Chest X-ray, PA view. Patient: 49 years old, sex F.
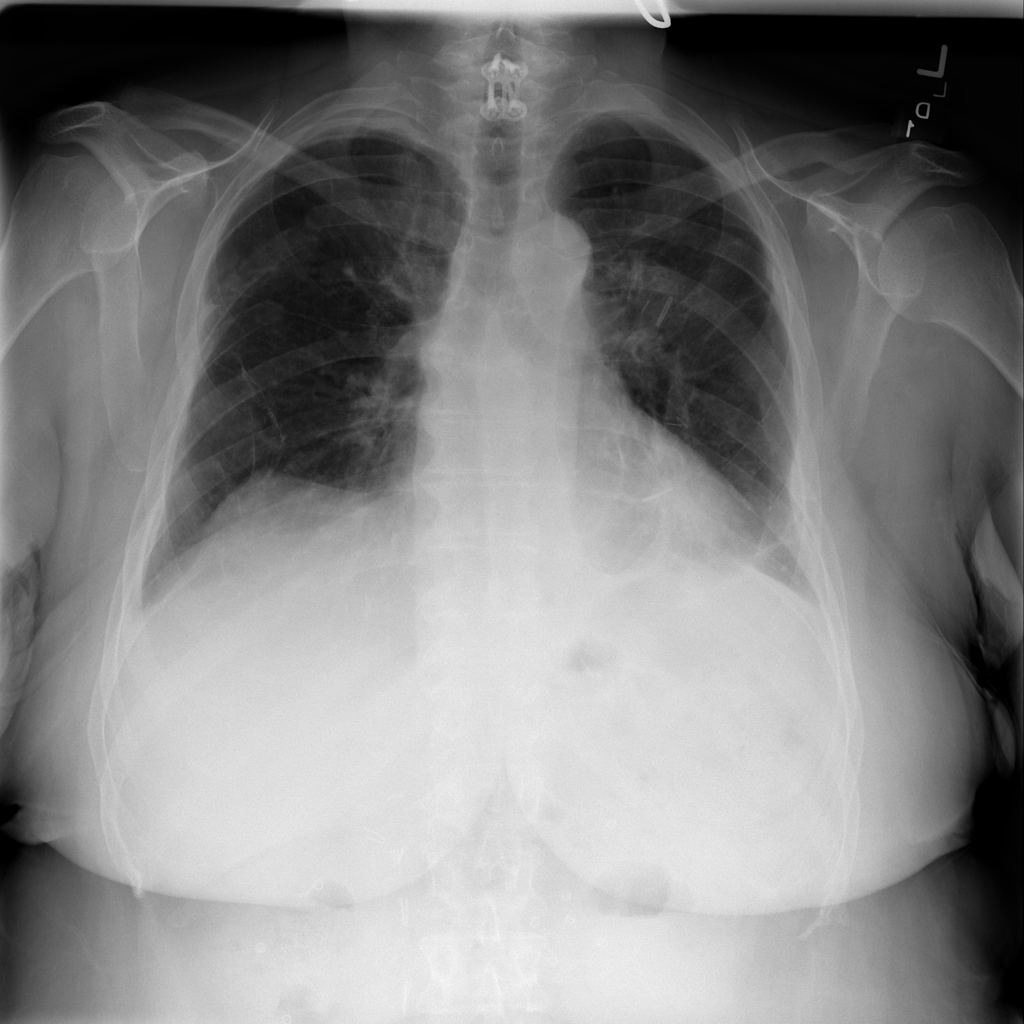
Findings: No Finding